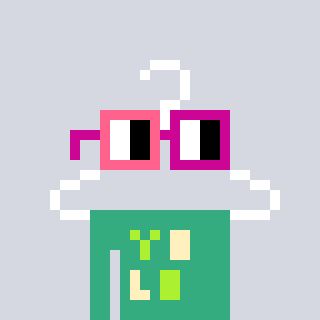
a pixel art character with square pink and red glasses, a hanger-shaped head and a teal-colored body on a cool background